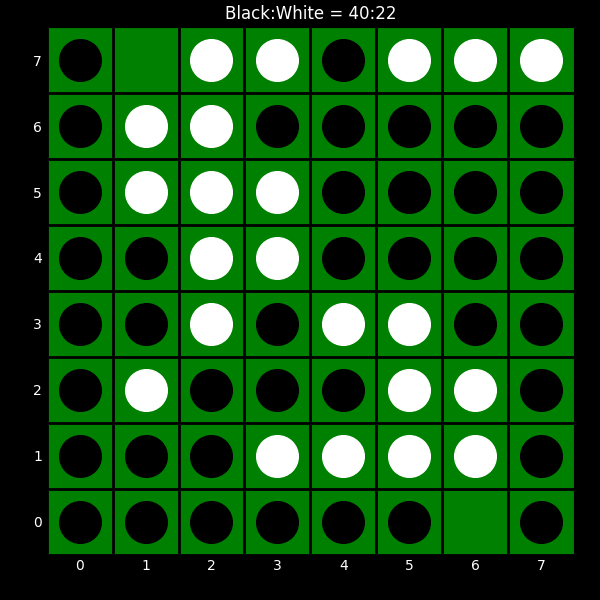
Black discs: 40
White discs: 22